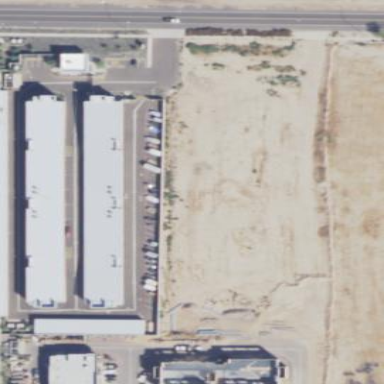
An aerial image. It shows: Storage rental shop.